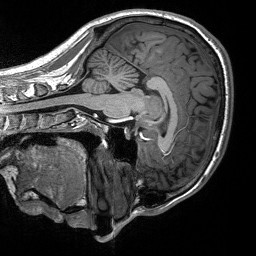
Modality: T1w
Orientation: sagittal
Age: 30
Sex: male
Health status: healthy
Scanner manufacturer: siemens
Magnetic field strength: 3 T
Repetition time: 2.53 s
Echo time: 0.00219 s